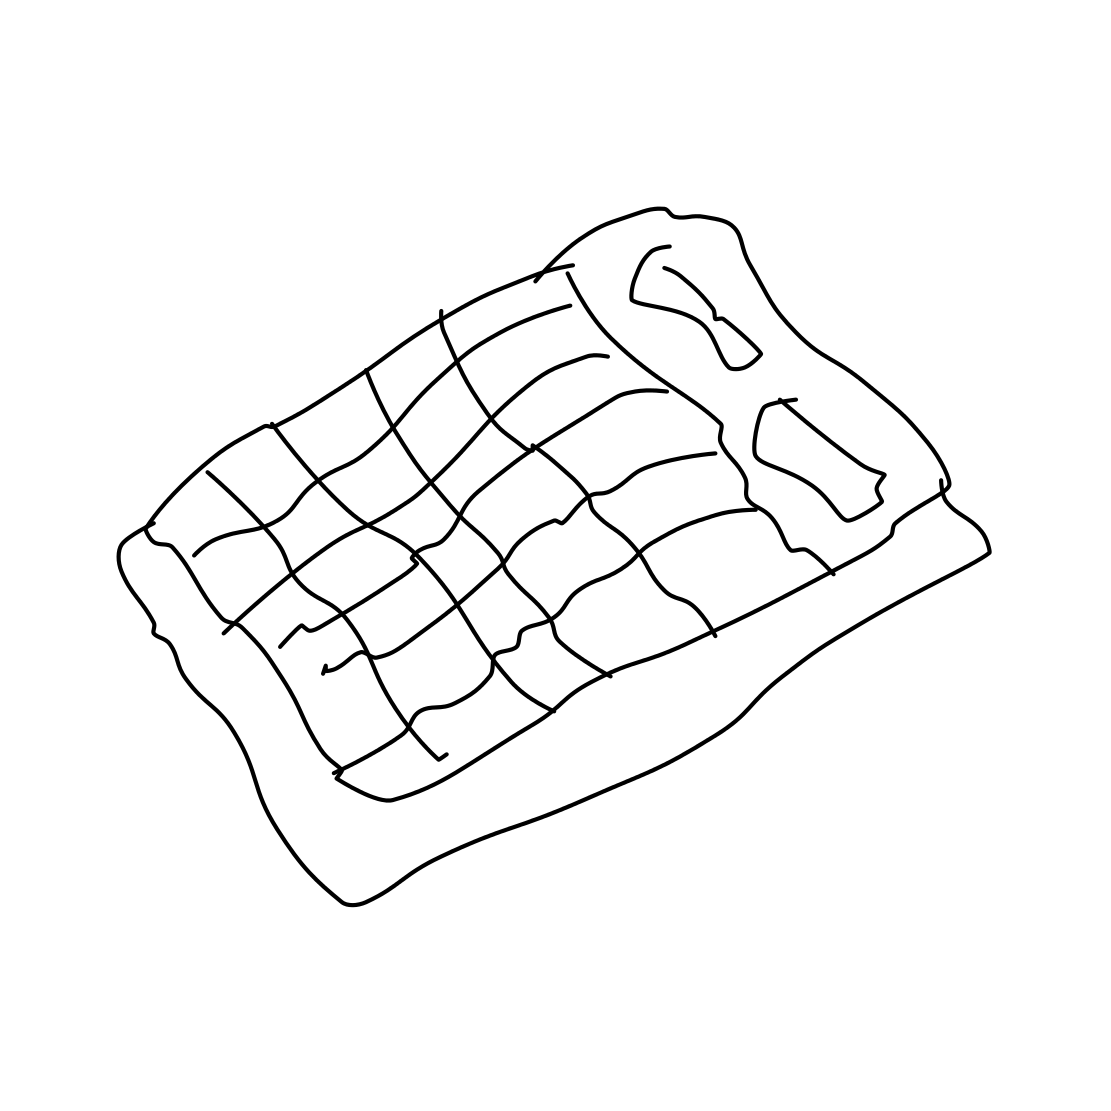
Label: bed